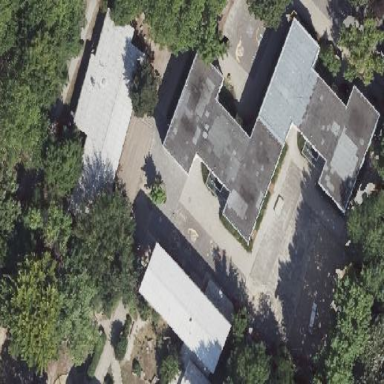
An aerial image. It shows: School building.